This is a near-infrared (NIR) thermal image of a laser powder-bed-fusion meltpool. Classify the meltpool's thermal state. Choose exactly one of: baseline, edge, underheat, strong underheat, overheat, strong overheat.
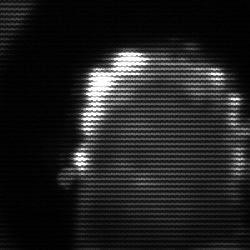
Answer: baseline